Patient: sex F, age 56
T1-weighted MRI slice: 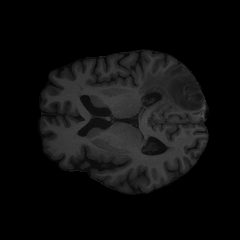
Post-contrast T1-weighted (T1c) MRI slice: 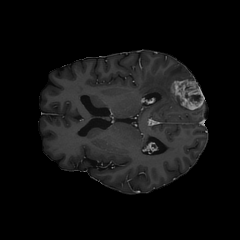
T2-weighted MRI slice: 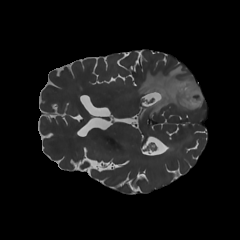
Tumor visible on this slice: yes
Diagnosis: Glioblastoma, IDH-wildtype
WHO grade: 4